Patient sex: M
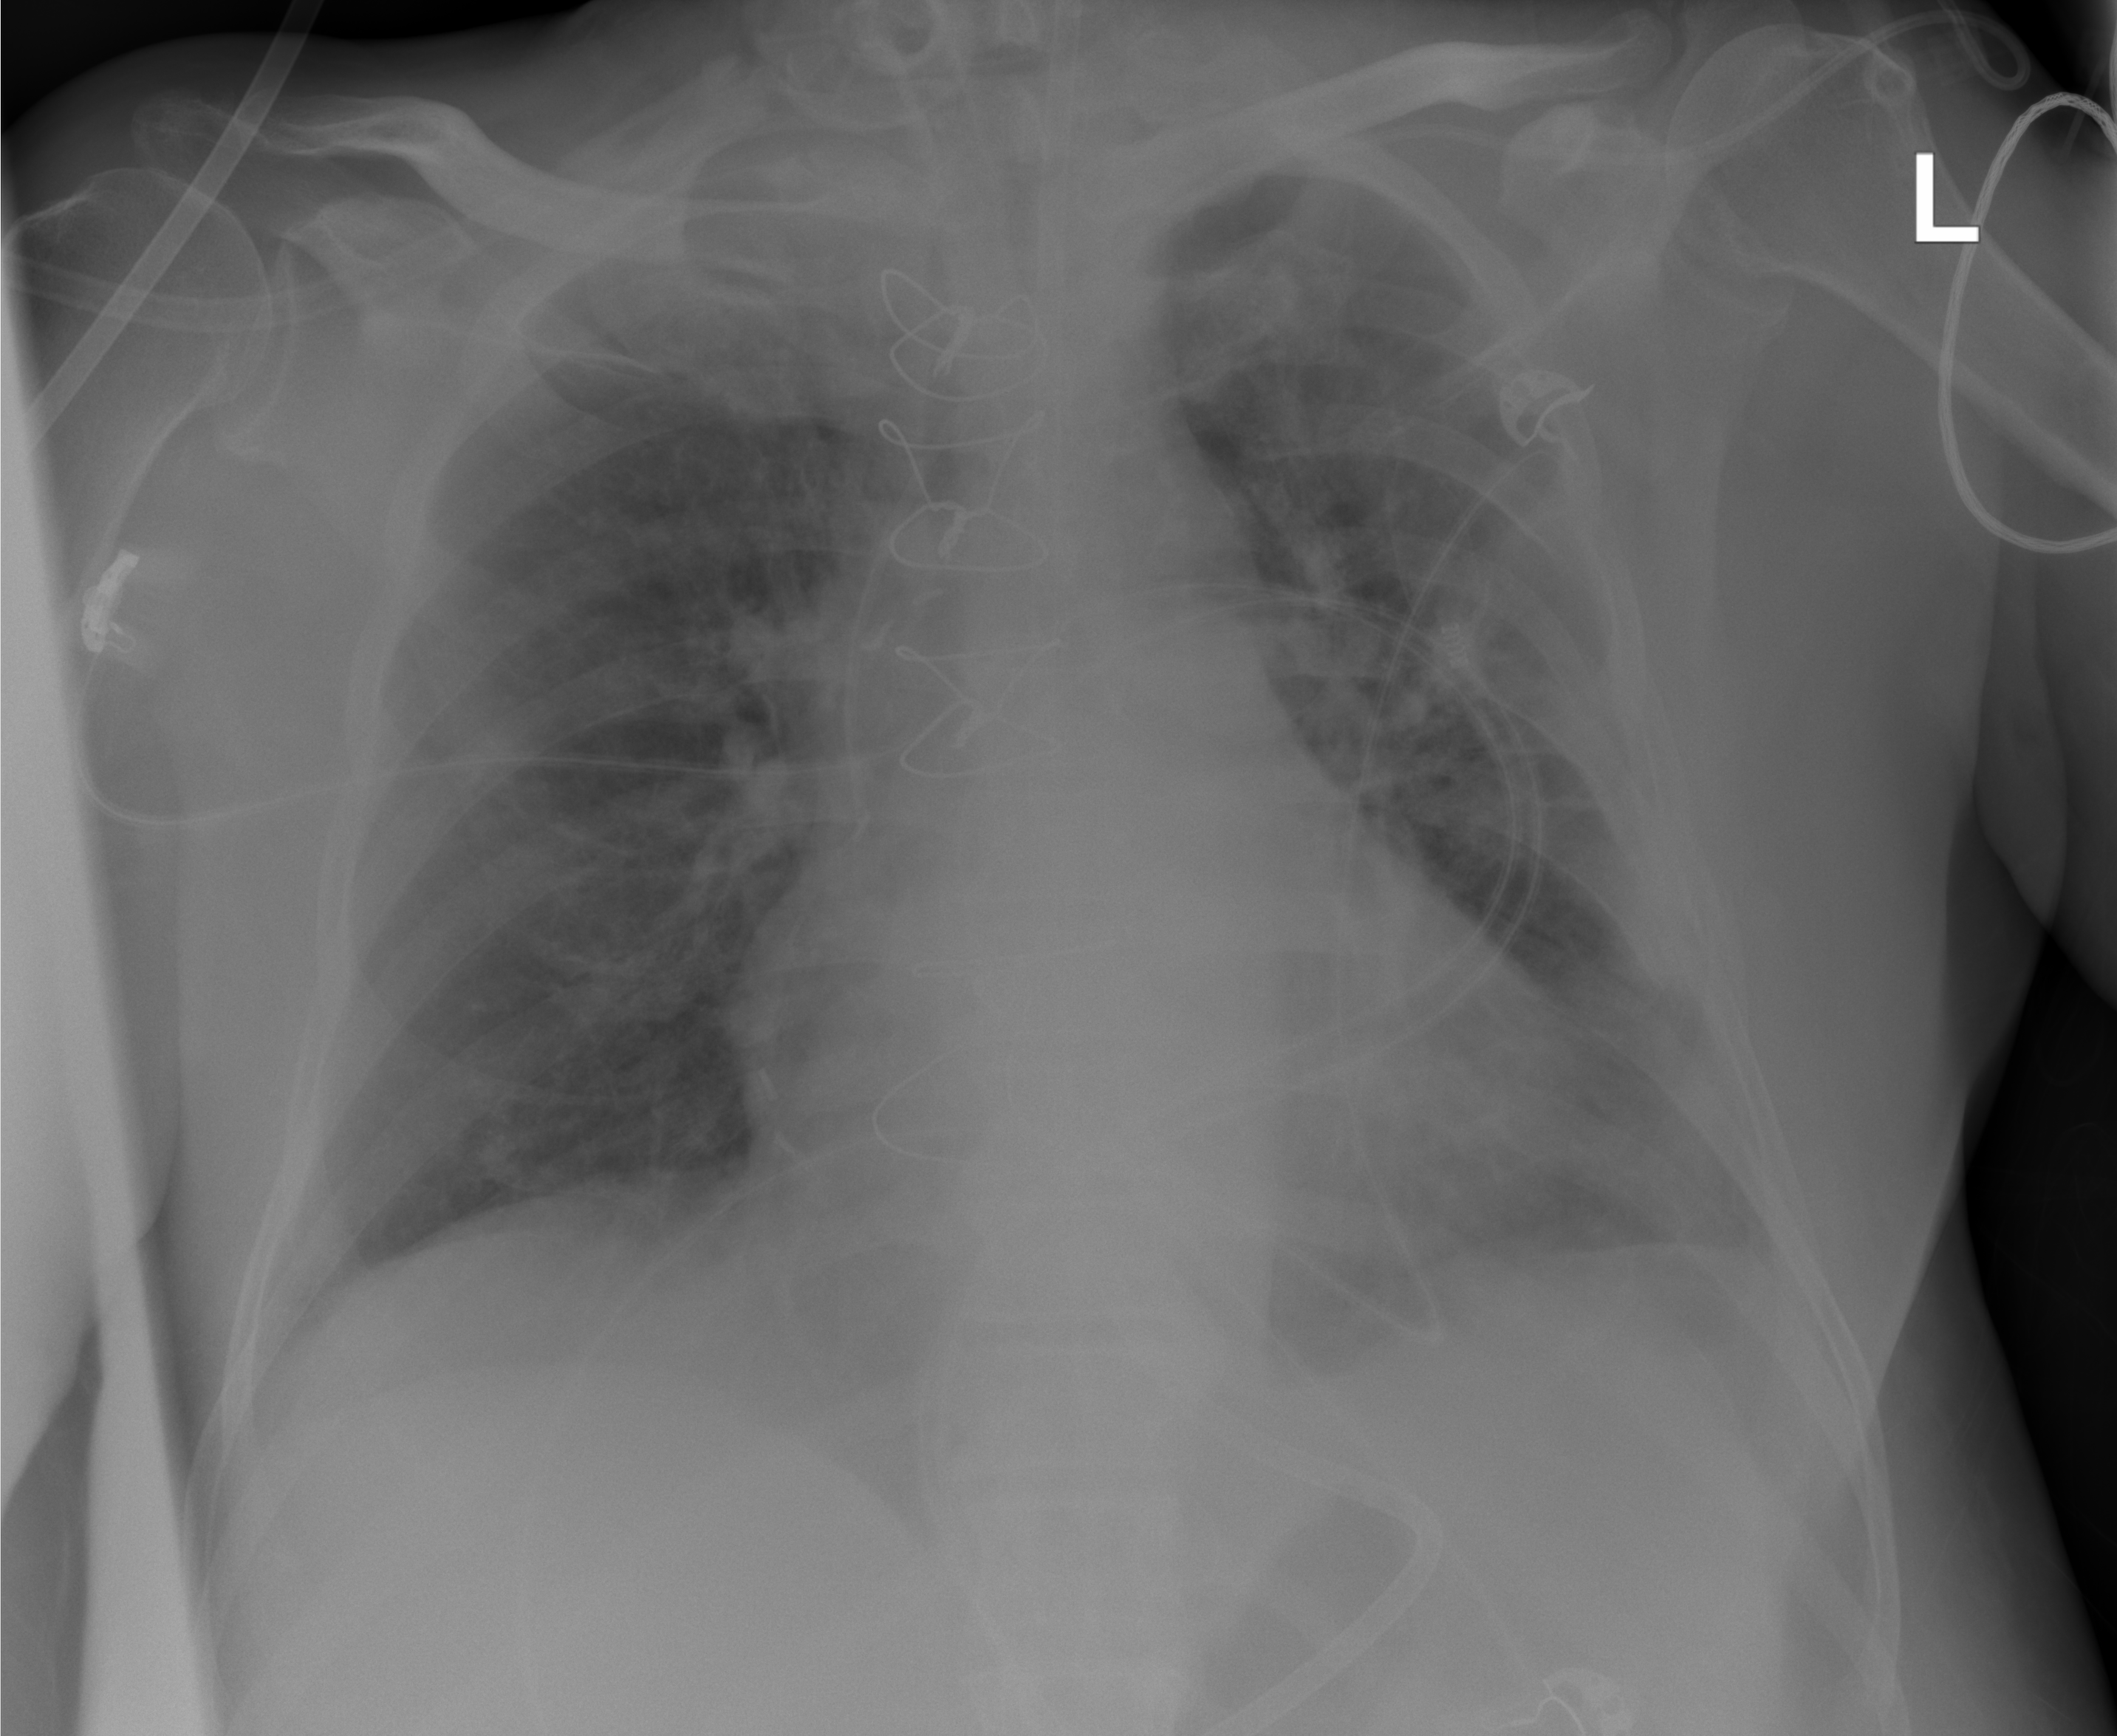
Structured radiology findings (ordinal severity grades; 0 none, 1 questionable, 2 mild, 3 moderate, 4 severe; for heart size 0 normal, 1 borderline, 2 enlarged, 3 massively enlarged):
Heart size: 1
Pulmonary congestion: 0
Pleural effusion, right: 0
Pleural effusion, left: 0
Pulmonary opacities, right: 1
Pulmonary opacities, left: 1
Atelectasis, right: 0
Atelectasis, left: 1